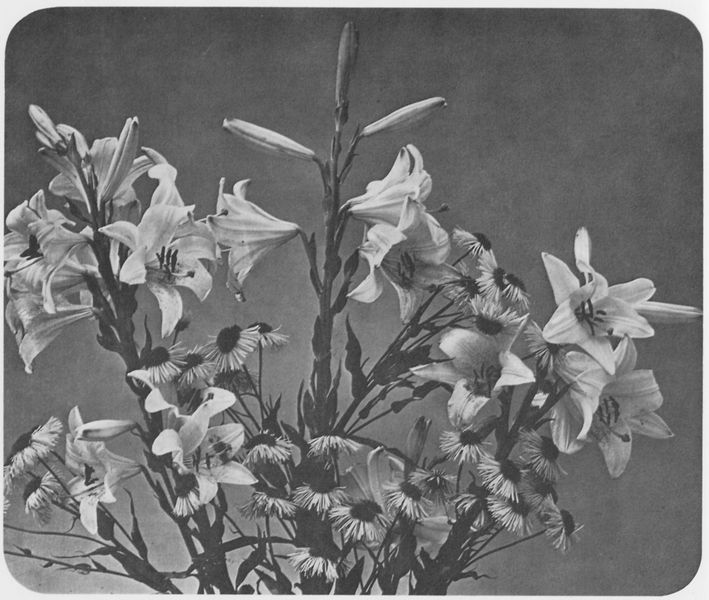
Titel: Blumen
Künstler: Adolphe Braun
Schlagwörter: weiß, ausschnitt, blumen, grau, schwarz, blüten, sonne, strauß, foto, fotografie, schwarzweiß, stängel, lilien, quadratisch, schwarz/weiß, margariten, echinacea